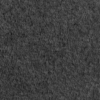
Label: not_dusty